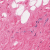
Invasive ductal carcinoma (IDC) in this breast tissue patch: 0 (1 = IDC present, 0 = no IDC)